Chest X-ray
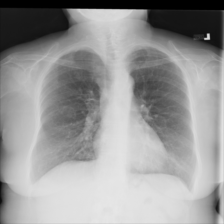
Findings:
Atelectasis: negative
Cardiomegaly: negative
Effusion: negative
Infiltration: negative
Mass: negative
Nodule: negative
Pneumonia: negative
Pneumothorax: negative
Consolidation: negative
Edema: negative
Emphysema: negative
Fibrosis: positive
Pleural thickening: negative
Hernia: negative